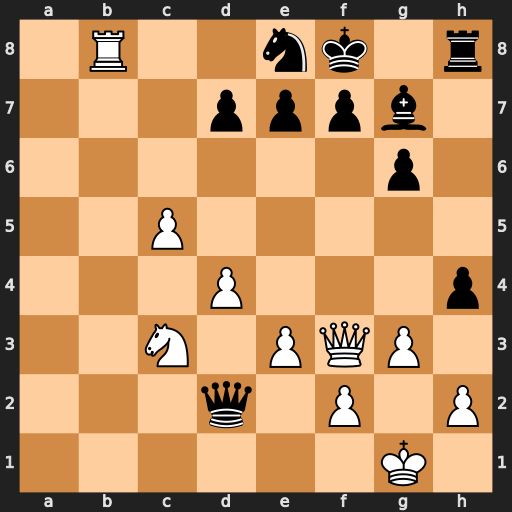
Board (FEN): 1R2nk1r/3pppb1/6p1/2P5/3P3p/2N1PQP1/3q1P1P/6K1
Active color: w
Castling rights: -
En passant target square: -
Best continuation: Rxe8+ Kxe8 Qa8#